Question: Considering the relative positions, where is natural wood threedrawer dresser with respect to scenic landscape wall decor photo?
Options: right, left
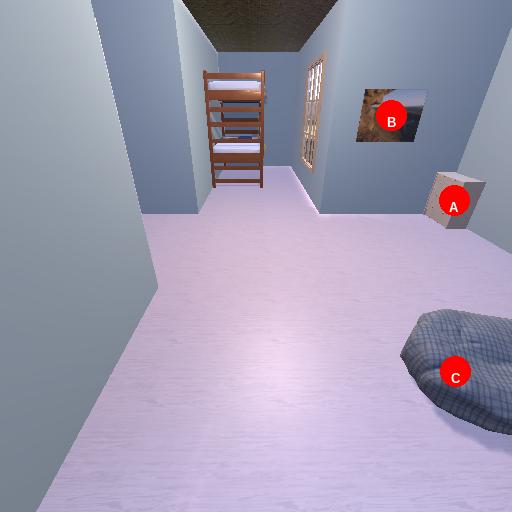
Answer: right